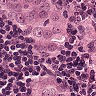
Metastatic tissue present: yes